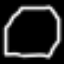
Label: octagon